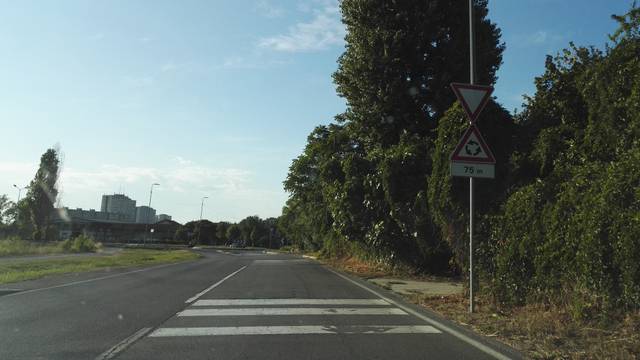
Region: Italy
Coordinates: 45.429, 9.227